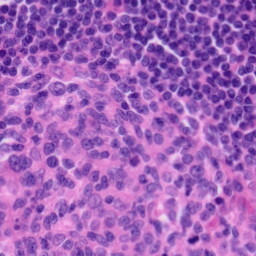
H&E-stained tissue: Tonsil